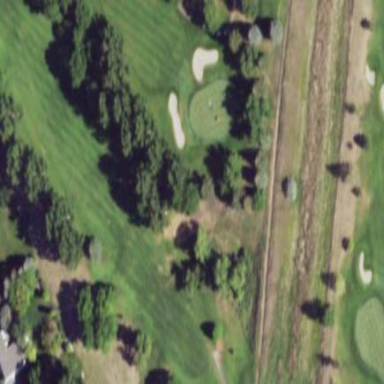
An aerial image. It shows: Golf fairway surrounded by grass.